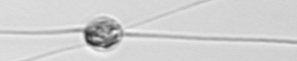
Label: Chaetoceros_danicus